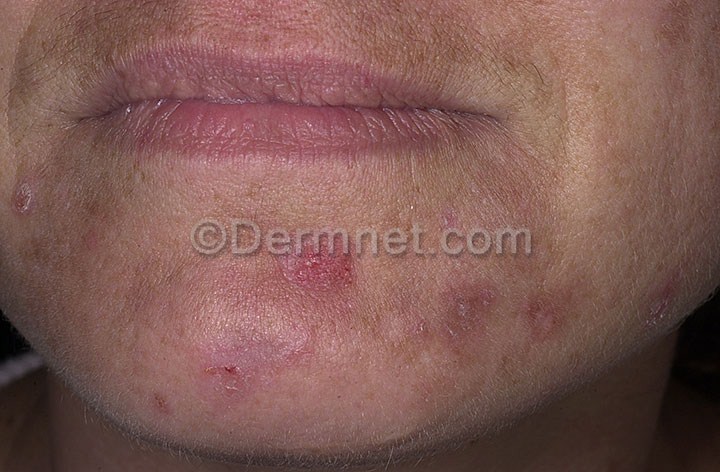
Disease: Acne and Rosacea Photos